Question: I try to introduce with apache Solr. At this resource I find out popular question: <URL>
I tryed to start from 1 link:
<URL>
When I reached the point
>
1. Stop and restart solr instance. Check if there are any jdbc errors, this could happen if the jdbc drivers are not properly installed.
I see next trace(last version):
'''
2875 [coreLoadExecutor-3-thread-1] ERROR org.apache.solr.core.CoreContainer Ts F
ailed to load file D:\solr2\example\solr\collection1\solrconfig.xml
2875 [coreLoadExecutor-3-thread-1] ERROR org.apache.solr.core.CoreContainer Ts U
nable to create core: collection1
org.apache.solr.common.SolrException: Could not load config file D:\solr2\exampl
e\solr\collection1\solrconfig.xml
at org.apache.solr.core.CoreContainer.createFromLocal(CoreContainer.java
:525)
at org.apache.solr.core.CoreContainer.create(CoreContainer.java:592)
at org.apache.solr.core.CoreContainer$1.call(CoreContainer.java:271)
at org.apache.solr.core.CoreContainer$1.call(CoreContainer.java:263)
at java.util.concurrent.FutureTask$Sync.innerRun(Unknown Source)
at java.util.concurrent.FutureTask.run(Unknown Source)
at java.util.concurrent.Executors$RunnableAdapter.call(Unknown Source)
at java.util.concurrent.FutureTask$Sync.innerRun(Unknown Source)
at java.util.concurrent.FutureTask.run(Unknown Source)
at java.util.concurrent.ThreadPoolExecutor.runWorker(Unknown Source)
at java.util.concurrent.ThreadPoolExecutor$Worker.run(Unknown Source)
at java.lang.Thread.run(Unknown Source)
Caused by: java.lang.RuntimeException: [solrconfig.xml] requestHandler: missing
mandatory attribute 'class'
at org.apache.solr.util.DOMUtil.getAttr(DOMUtil.java:80)
at org.apache.solr.util.DOMUtil.getAttr(DOMUtil.java:87)
at org.apache.solr.core.PluginInfo.<init>(PluginInfo.java:51)
at org.apache.solr.core.SolrConfig.readPluginInfos(SolrConfig.java:296)
at org.apache.solr.core.SolrConfig.loadPluginInfo(SolrConfig.java:281)
at org.apache.solr.core.SolrConfig.<init>(SolrConfig.java:219)
at org.apache.solr.core.CoreContainer.createFromLocal(CoreContainer.java
:522)
... 11 more
2875 [coreLoadExecutor-3-thread-1] ERROR org.apache.solr.core.CoreContainer Ts n
ull:org.apache.solr.common.SolrException: Unable to create core: collection1
at org.apache.solr.core.CoreContainer.recordAndThrow(CoreContainer.java:
977)
at org.apache.solr.core.CoreContainer.create(CoreContainer.java:601)
at org.apache.solr.core.CoreContainer$1.call(CoreContainer.java:271)
at org.apache.solr.core.CoreContainer$1.call(CoreContainer.java:263)
at java.util.concurrent.FutureTask$Sync.innerRun(Unknown Source)
at java.util.concurrent.FutureTask.run(Unknown Source)
at java.util.concurrent.Executors$RunnableAdapter.call(Unknown Source)
at java.util.concurrent.FutureTask$Sync.innerRun(Unknown Source)
at java.util.concurrent.FutureTask.run(Unknown Source)
at java.util.concurrent.ThreadPoolExecutor.runWorker(Unknown Source)
at java.util.concurrent.ThreadPoolExecutor$Worker.run(Unknown Source)
at java.lang.Thread.run(Unknown Source)
Caused by: org.apache.solr.common.SolrException: Could not load config file D:\s
olr2\example\solr\collection1\solrconfig.xml
at org.apache.solr.core.CoreContainer.createFromLocal(CoreContainer.java
:525)
at org.apache.solr.core.CoreContainer.create(CoreContainer.java:592)
... 10 more
Caused by: java.lang.RuntimeException: [solrconfig.xml] requestHandler: missing
mandatory attribute 'class'
at org.apache.solr.util.DOMUtil.getAttr(DOMUtil.java:80)
at org.apache.solr.util.DOMUtil.getAttr(DOMUtil.java:87)
at org.apache.solr.core.PluginInfo.<init>(PluginInfo.java:51)
at org.apache.solr.core.SolrConfig.readPluginInfos(SolrConfig.java:296)
at org.apache.solr.core.SolrConfig.loadPluginInfo(SolrConfig.java:281)
at org.apache.solr.core.SolrConfig.<init>(SolrConfig.java:219)
at org.apache.solr.core.CoreContainer.createFromLocal(CoreContainer.java
:522)
... 11 more
2875 [main] INFO org.apache.solr.servlet.SolrDispatchFilter Ts user.dir=D:\solr
2\example
2875 [main] INFO org.apache.solr.servlet.SolrDispatchFilter Ts SolrDispatchFilt
er.init() done
2922 [main] INFO org.eclipse.jetty.server.AbstractConnector Ts Started SocketCo
nnector@0.0.0.0:8983
'''
Can you help me?

solrconfig.xml:
<URL>
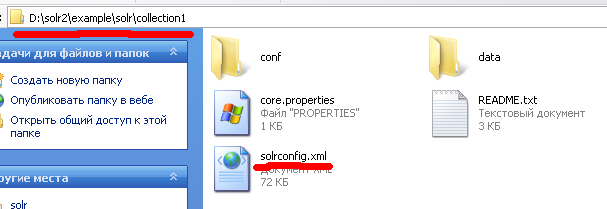
Answer: It is not finding your solr config file:
Double check to see if your solr config file is in the specified directory.